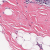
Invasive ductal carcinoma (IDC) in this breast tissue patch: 0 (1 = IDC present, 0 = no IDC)